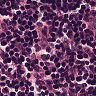
Metastatic tissue present: no